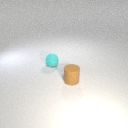
small cyan rubber sphere behind small brown rubber cylinder